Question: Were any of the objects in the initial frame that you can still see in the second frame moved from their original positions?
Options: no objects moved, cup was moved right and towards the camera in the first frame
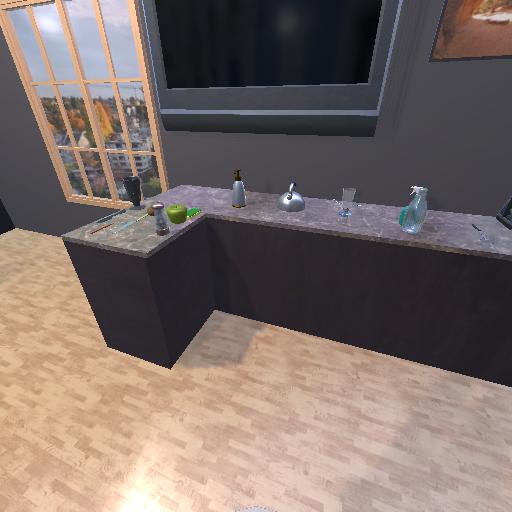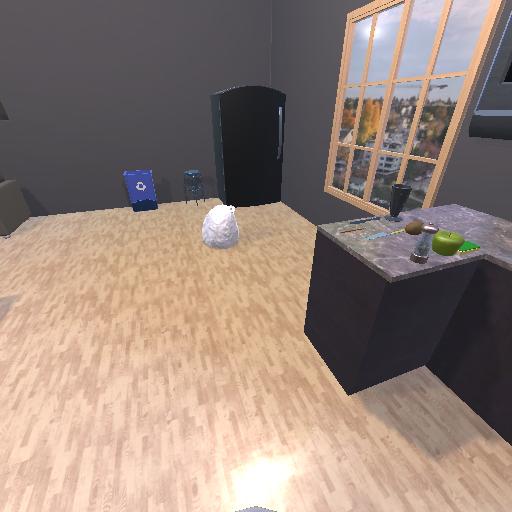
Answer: no objects moved